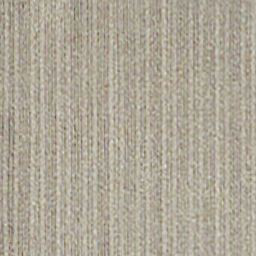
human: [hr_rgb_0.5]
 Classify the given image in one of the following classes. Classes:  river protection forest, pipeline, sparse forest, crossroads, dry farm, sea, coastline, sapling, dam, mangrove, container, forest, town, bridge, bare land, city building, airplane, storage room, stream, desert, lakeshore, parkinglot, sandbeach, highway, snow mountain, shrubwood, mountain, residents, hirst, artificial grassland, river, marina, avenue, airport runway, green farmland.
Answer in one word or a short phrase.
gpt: dry farm